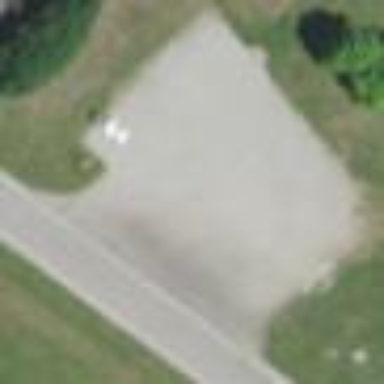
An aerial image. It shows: Parking area with unpaved surface.